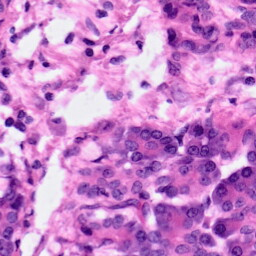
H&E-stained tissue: Pancreatic